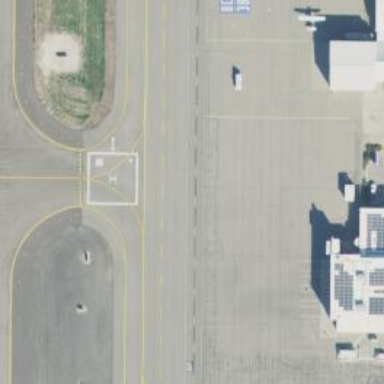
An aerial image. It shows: Image of taxiway at airport.